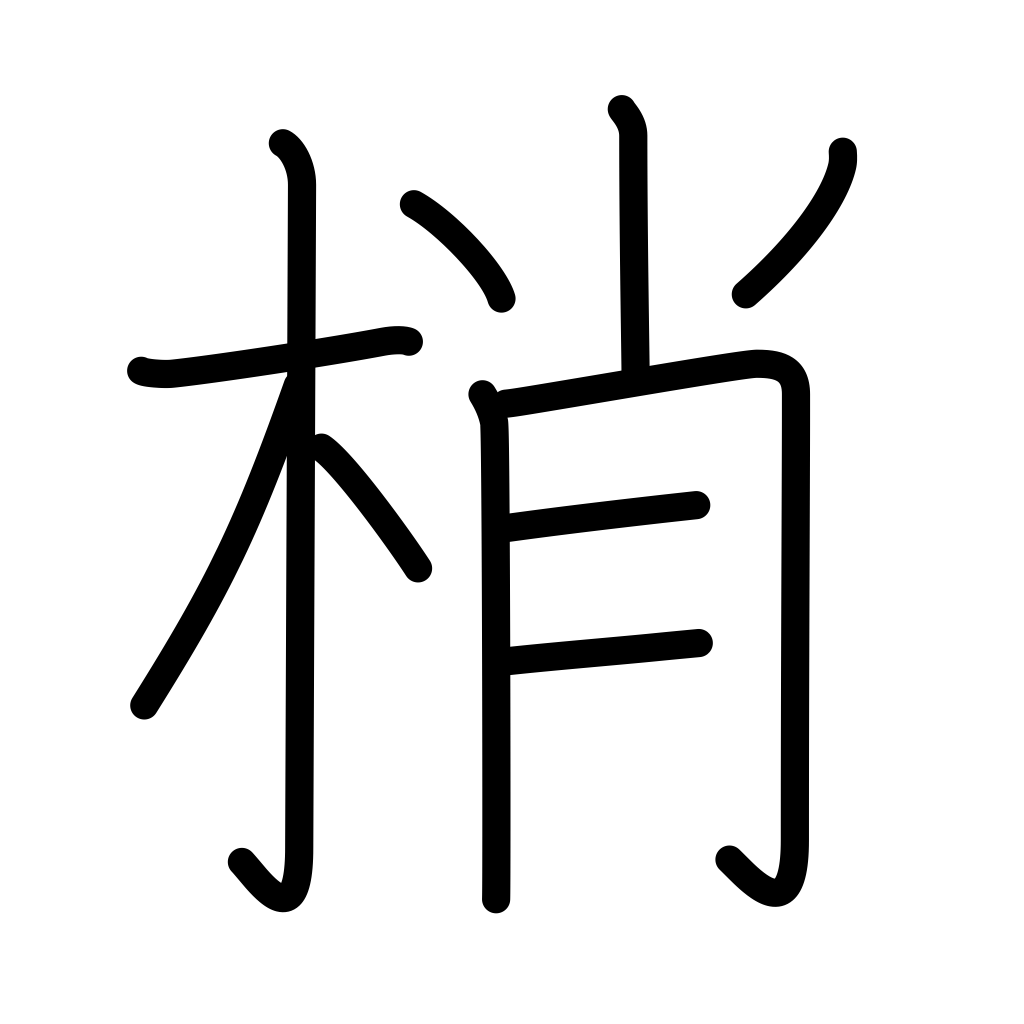
Meaning: treetops, twig